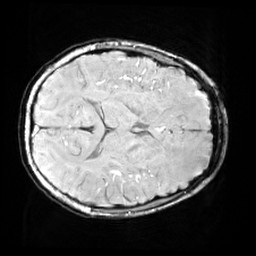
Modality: SWI
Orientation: axial
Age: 12
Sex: male
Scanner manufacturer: siemens
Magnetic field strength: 3 T
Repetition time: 0.027 s
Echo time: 0.02 s